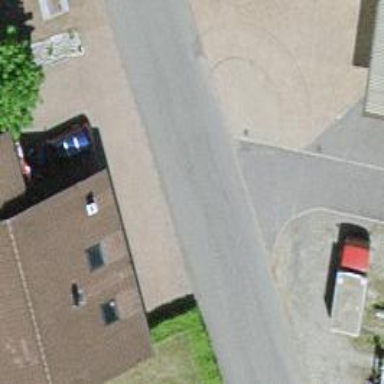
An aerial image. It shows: Residential road with asphalt surface.